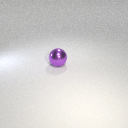
large purple metal sphere